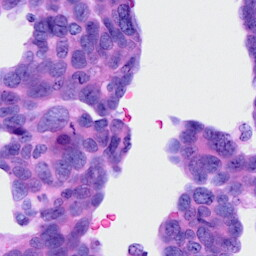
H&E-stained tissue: Ovarian